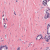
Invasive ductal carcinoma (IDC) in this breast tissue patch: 1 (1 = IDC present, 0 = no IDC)